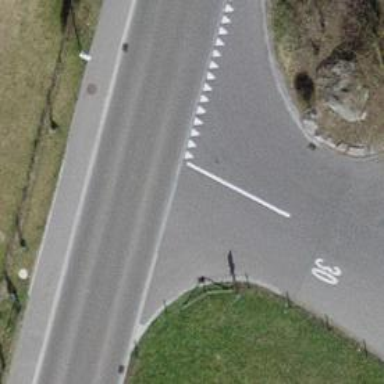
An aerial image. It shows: Tertiary road with asphalt surface.